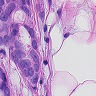
Metastatic tissue present: yes